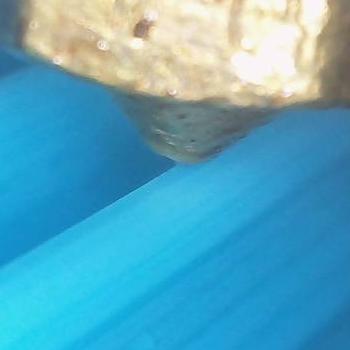
Flow rate: 47%